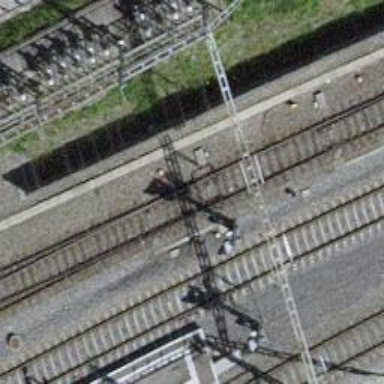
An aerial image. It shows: Railway switch.